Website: macys
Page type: account-selection
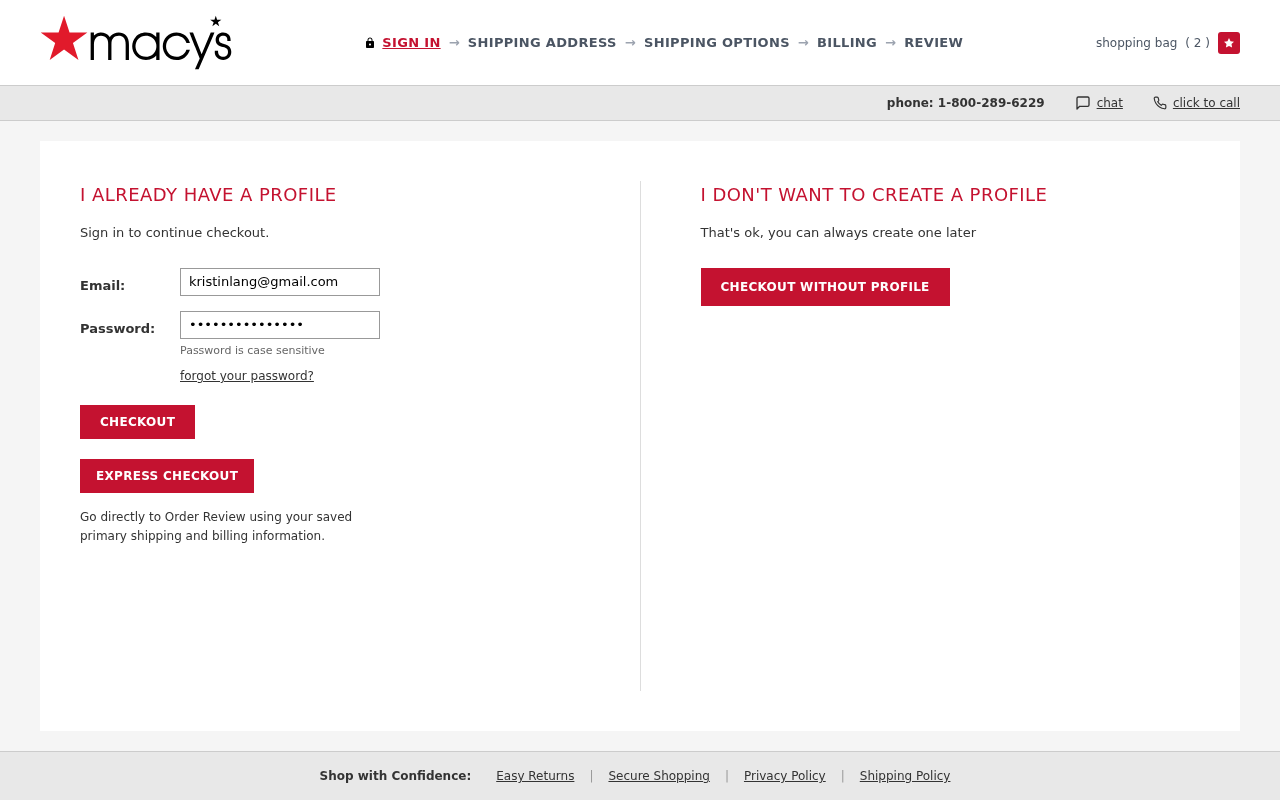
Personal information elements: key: PII_EMAIL
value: kristinlang@gmail.com
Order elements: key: ORDER_NUM_ITEMS
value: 2